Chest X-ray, PA view. Patient: 35 years old, sex M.
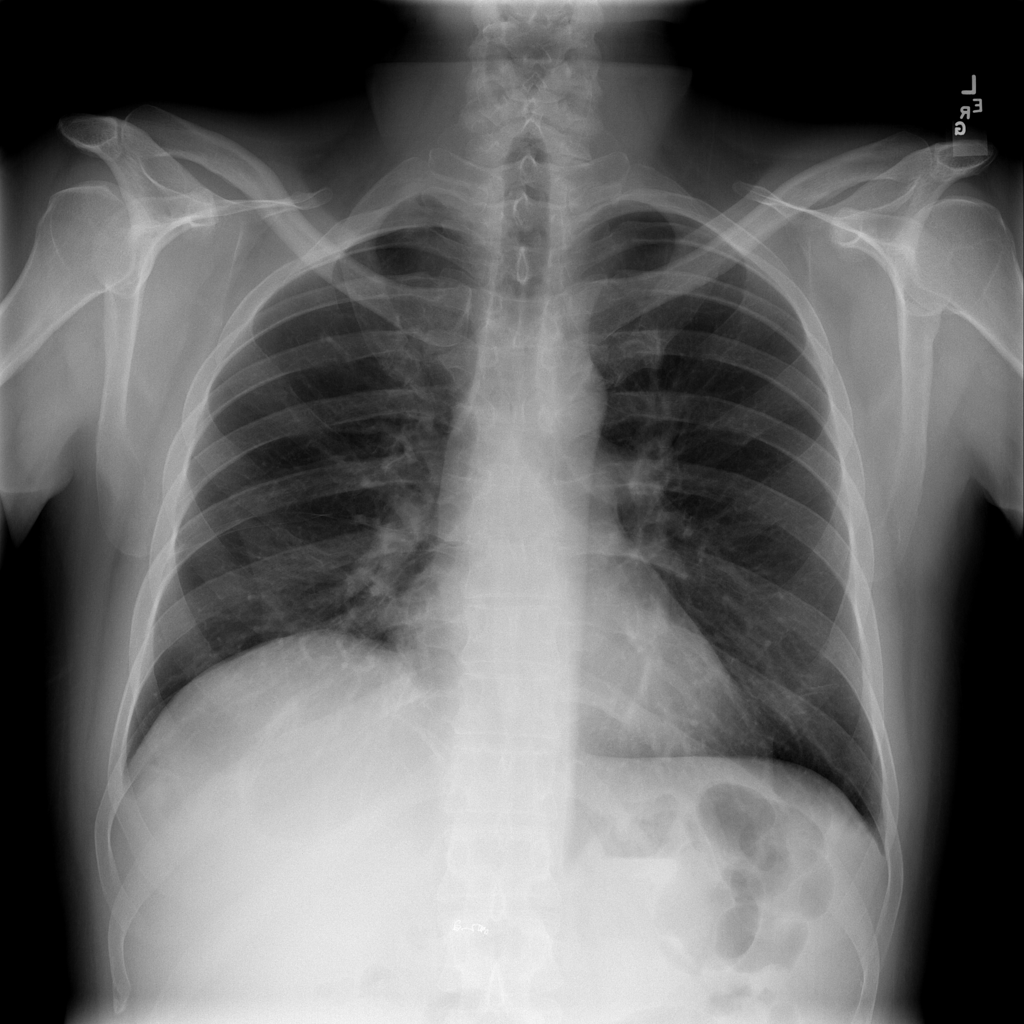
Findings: No Finding